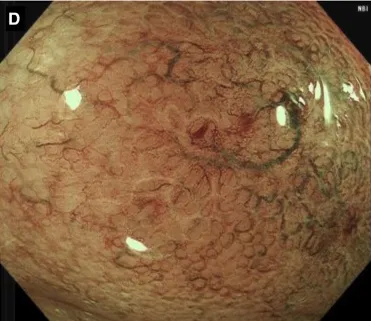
Clinical data of the patient with colonic mucosa-associated lymphoid tissue lymphoma. Disappeared glandular structure.
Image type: endoscopy (gi_endoscopy)